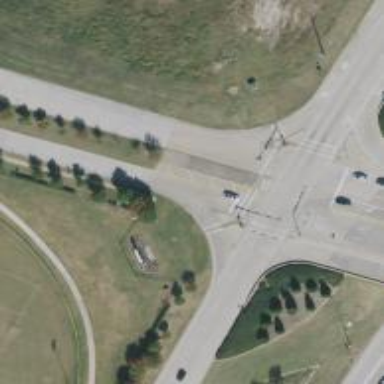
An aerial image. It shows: Secondary link road.